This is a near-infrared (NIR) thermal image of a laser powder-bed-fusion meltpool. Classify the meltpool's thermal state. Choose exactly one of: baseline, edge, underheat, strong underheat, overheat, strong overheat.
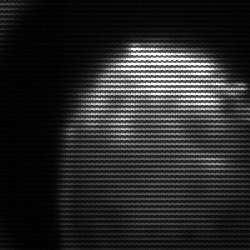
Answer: edge